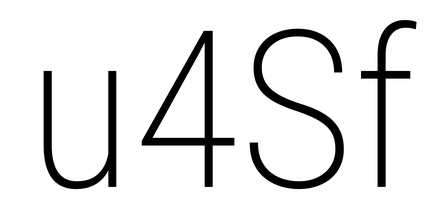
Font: Roboto_Condensed_ExtraLight